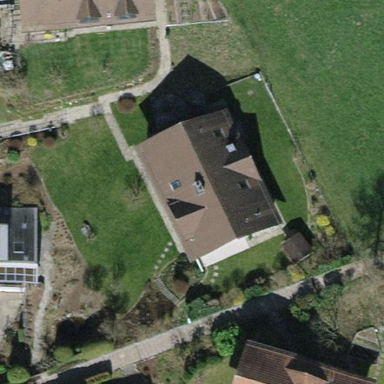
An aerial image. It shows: Detached building with tiled roof.